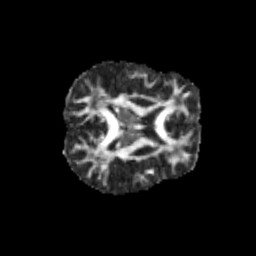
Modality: FA
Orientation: axial
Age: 11
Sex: female
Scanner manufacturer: siemens
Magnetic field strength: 3 T
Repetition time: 3.8 s
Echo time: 0.07 s